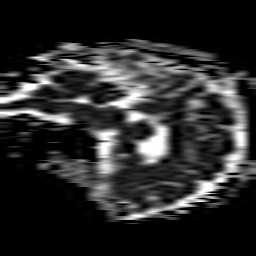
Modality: ADC
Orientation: sagittal
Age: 63
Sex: female
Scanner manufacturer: philips
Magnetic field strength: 1.5 T
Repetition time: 4.805 s
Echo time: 0.07764 s